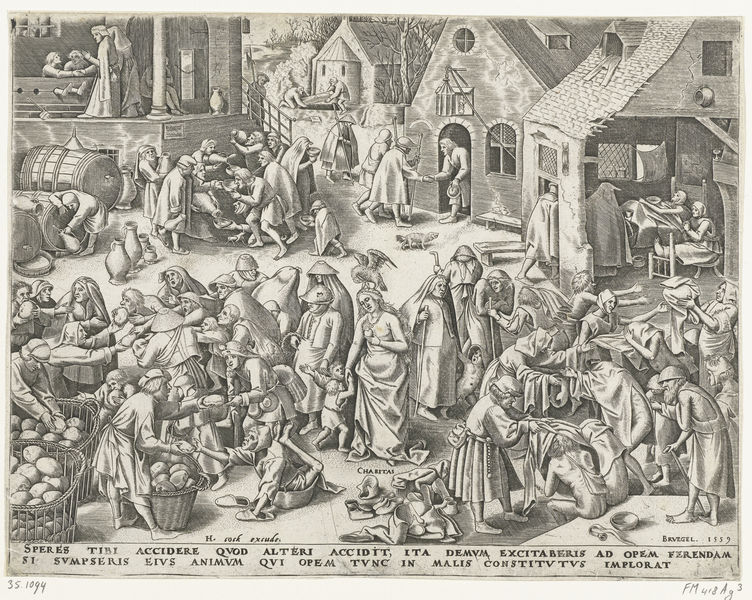
Titel: Liefde
Künstler: Philips Galle
Standort: Amsterdam
Institution: Rijksmuseum
Schlagwörter: mann, frauen, menschen, schwarz, zeichnung, haus, hund, obst, tod, holland, kind, handel, körbe, dorf, weis, markt, bett, korb, brot, jahreszahl, buch, druck, schwarz weiss, stich, fass, christlich, hunger, mittelalter, bettler, marktplatz, breugel, weinfass, kranke, armut, hasu, bruegel, betteln, geburt, latein, bosch, pest, 1559, lateinische inschriften, brugel, bettlerr